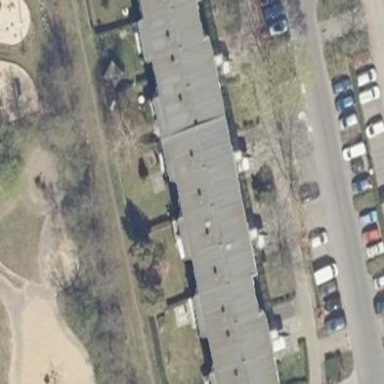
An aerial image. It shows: Building with apartments and flat roof.